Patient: sex M, age 64
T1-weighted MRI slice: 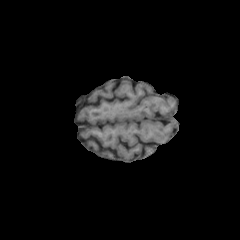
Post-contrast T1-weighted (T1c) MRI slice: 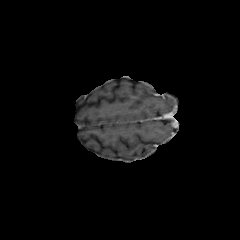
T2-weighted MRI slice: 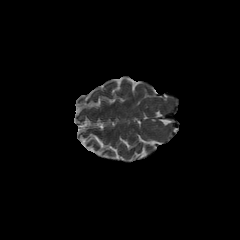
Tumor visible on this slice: no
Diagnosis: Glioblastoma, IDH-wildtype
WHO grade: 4